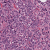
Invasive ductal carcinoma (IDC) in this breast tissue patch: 1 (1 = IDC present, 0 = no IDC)